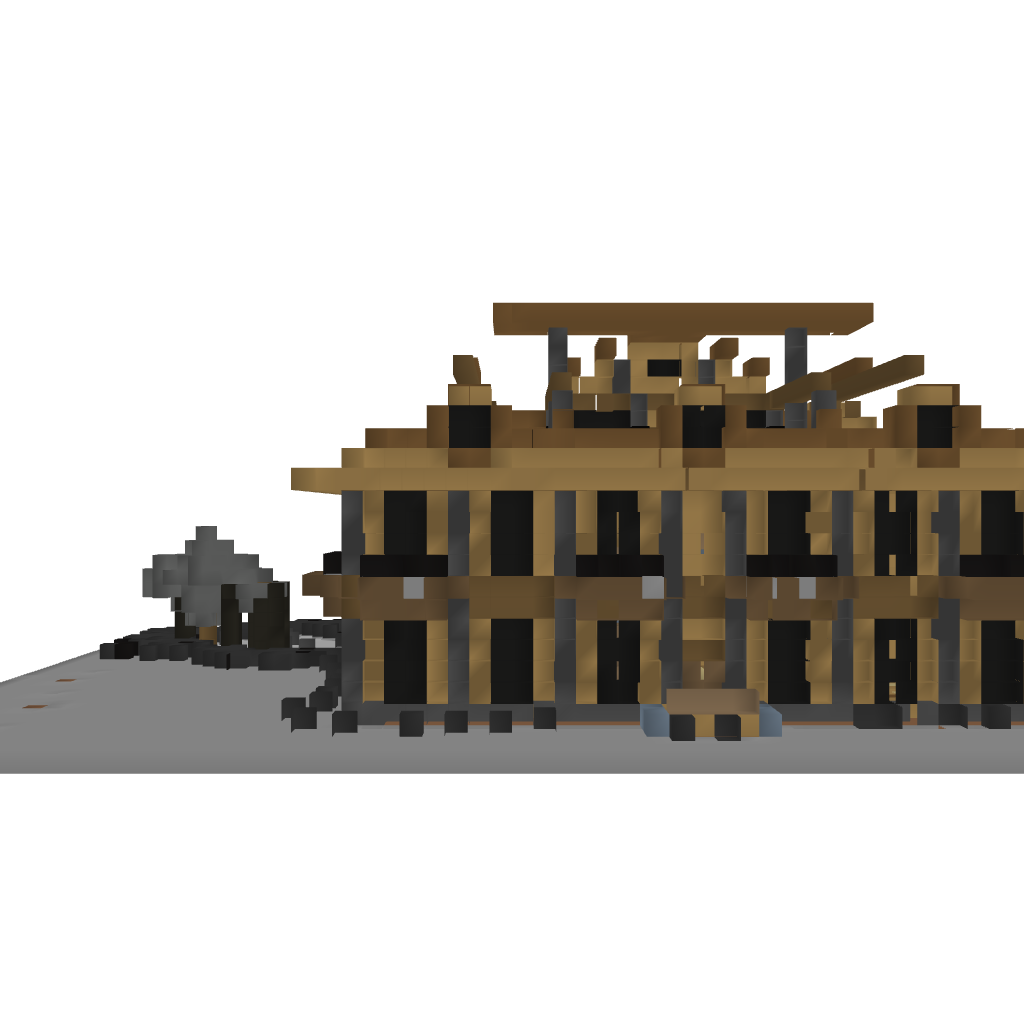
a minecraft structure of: My House